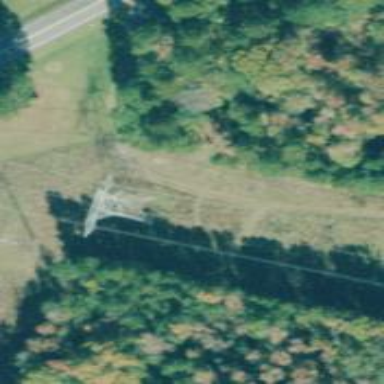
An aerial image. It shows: Lattice structure tower used for power transmission.